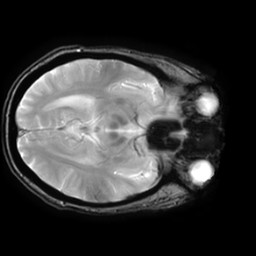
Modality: T2starw
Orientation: axial
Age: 48
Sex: female
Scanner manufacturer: ge
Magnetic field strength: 3 T
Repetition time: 0.65 s
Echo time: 0.02 s